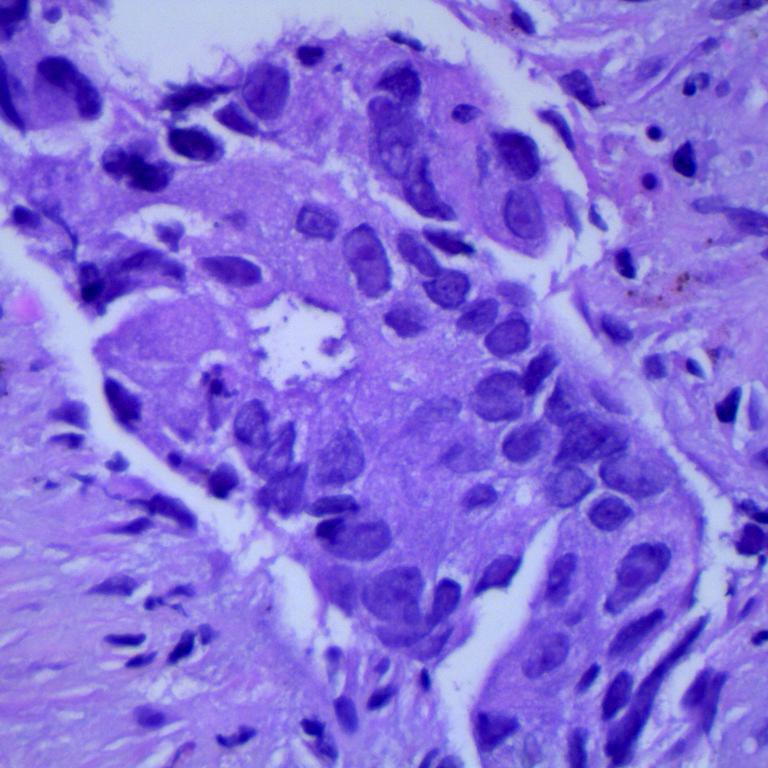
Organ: lung
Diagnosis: adenocarcinomas